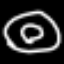
Label: donut